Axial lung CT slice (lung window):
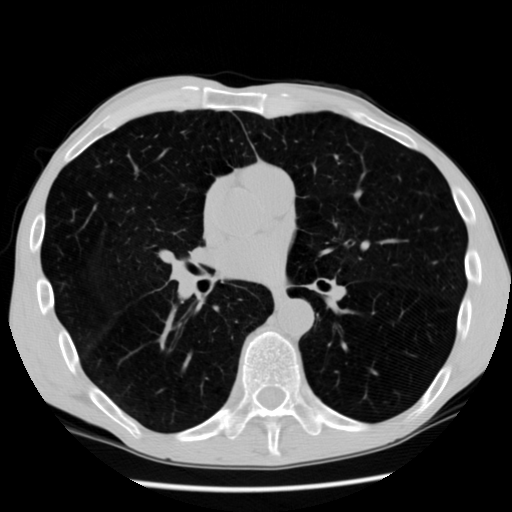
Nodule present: no